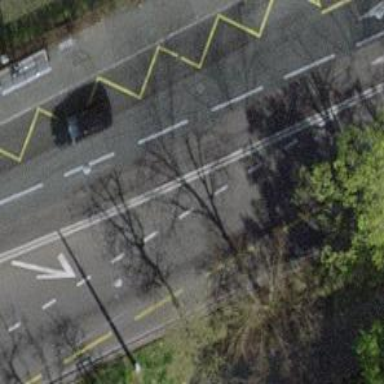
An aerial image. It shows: Trolleybus stop position for public transport.